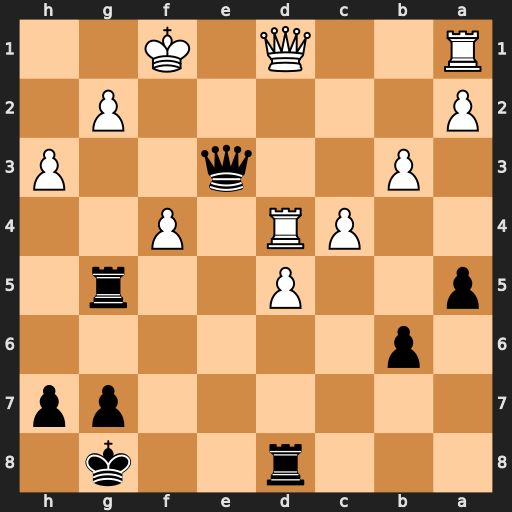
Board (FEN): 3r2k1/6pp/1p6/p2P2r1/2PR1P2/1P2q2P/P5P1/R2Q1K2
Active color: b
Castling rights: -
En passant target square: -
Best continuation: Rf8 Qf3 Qxd4